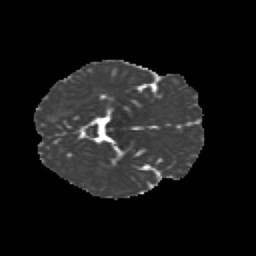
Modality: MD
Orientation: axial
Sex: male
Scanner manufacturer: siemens
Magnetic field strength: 3 T
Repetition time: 5 s
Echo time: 0.071 s